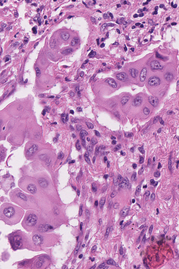
Tumor epithelial tissue: yes
Tumor-associated stroma tissue: yes
Normal tissue: no